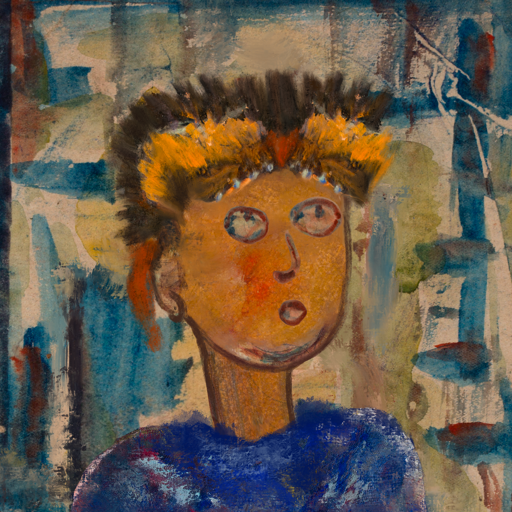
Background: Orphan, Head And Neck Side: Pipe, Face Side: Orphan, Bust: Irani, Hair Side: Blank, Head Accessory: Gypsy_Queen, Second Necklace: Blank, Necklace: Blank, Baby: Blank